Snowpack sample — Buffalo Mountain, Silverthorne, Colorado, USA (2/22/26, 2:02 PM MST)
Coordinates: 39.622, -106.113
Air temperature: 33 °F
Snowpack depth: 63 cm
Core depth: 40 cm
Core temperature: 26.6 °F
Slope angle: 11°, slope face: 116°
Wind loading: low
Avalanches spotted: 0
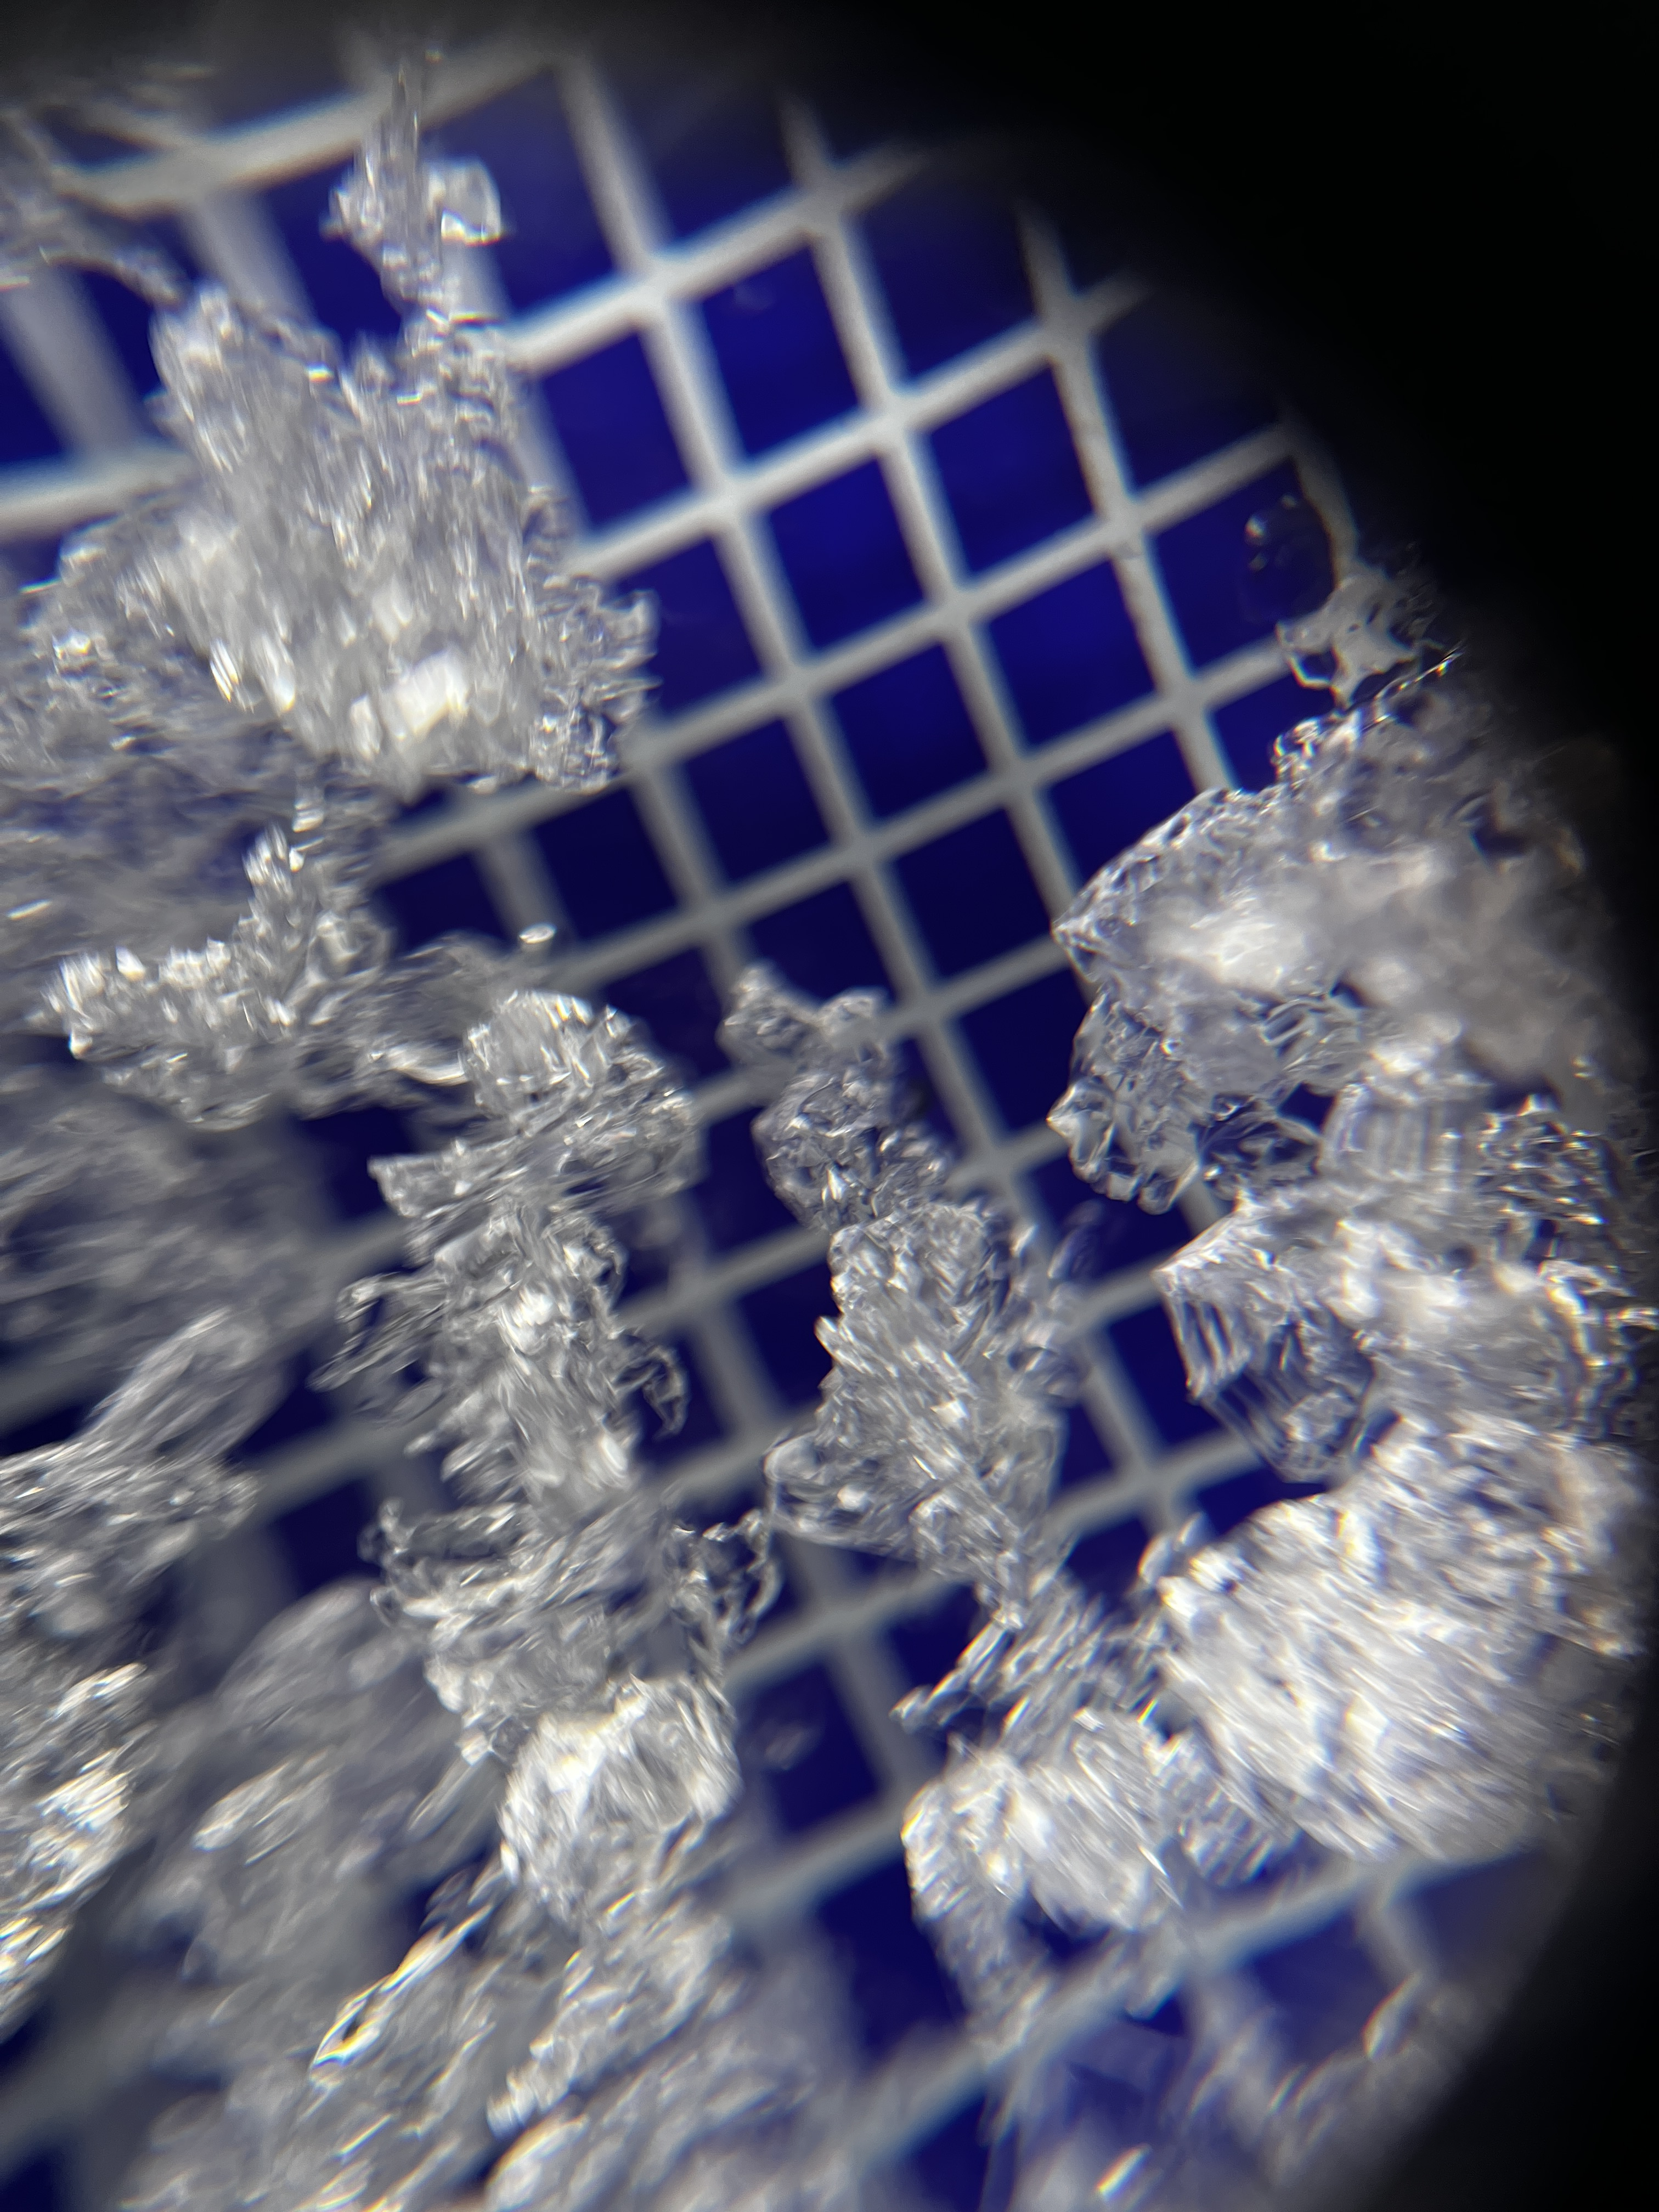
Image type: magnified_profile
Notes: In a firebreak similar to site 1, minimal wind loading with no spotted avalanches (not many faces in view though)